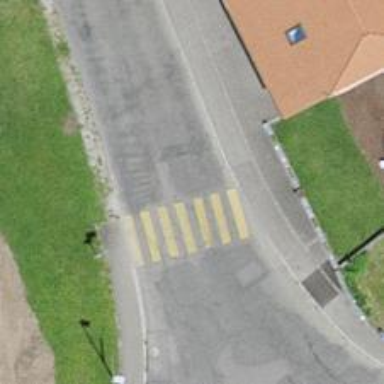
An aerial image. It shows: Zebra crossing on the road.